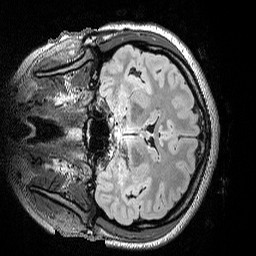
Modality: FLAIR
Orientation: coronal
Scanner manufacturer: siemens
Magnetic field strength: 3 T
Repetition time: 5 s
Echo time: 0.391 s